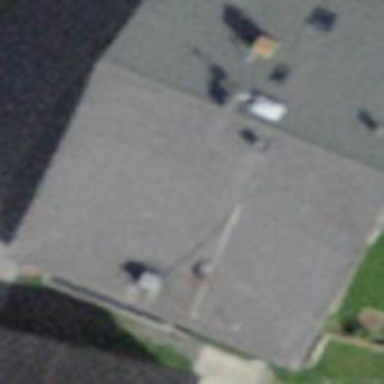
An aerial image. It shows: School.